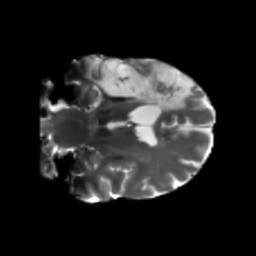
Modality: T2w
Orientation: coronal
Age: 49
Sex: male
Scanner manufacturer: siemens
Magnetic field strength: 3 T
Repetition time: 5.25 s
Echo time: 0.08 s